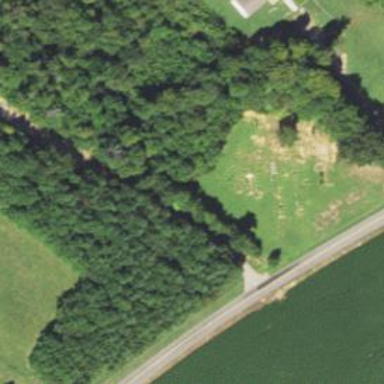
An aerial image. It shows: Cemetery.